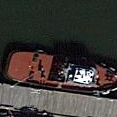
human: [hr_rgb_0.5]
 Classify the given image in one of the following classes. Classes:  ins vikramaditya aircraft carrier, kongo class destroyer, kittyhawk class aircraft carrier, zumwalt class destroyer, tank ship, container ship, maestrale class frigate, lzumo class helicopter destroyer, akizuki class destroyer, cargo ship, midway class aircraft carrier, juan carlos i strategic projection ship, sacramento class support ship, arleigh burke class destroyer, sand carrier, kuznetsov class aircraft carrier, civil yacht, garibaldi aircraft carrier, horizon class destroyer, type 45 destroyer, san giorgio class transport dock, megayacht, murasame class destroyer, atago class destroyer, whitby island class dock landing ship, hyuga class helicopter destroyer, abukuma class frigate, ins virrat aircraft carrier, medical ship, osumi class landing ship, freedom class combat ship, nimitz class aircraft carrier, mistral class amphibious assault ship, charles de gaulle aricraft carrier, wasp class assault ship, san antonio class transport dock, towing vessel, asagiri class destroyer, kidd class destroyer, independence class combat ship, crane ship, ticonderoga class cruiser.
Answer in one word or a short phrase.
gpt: Towing vessel